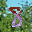
Label: 8